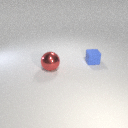
large red metal sphere in front of small blue rubber cube